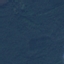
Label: Forest